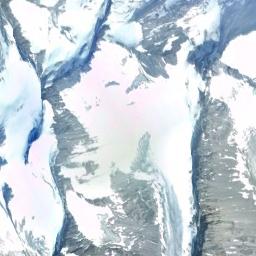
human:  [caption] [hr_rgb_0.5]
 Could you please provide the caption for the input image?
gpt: The snow berg is consist of bare land and white snow .

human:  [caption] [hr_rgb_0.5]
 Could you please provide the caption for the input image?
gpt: A snow-covered mountain covered in large areas .

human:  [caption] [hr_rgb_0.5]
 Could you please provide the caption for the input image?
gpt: A lot of snow is on the snowberg .

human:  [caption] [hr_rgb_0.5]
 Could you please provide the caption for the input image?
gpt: The snowberg is covered with snow and ice .

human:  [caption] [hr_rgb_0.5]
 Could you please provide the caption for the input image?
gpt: There are full of snow on the snowberg .